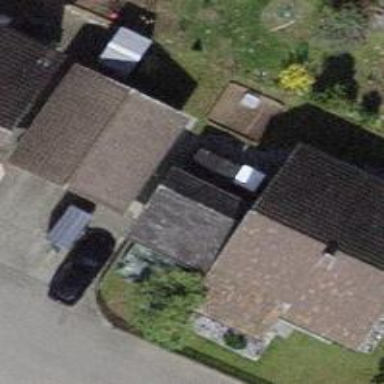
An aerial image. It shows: Garage building.